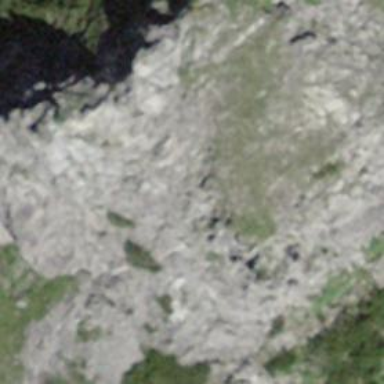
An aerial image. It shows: Cliff in nature.